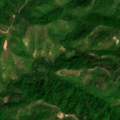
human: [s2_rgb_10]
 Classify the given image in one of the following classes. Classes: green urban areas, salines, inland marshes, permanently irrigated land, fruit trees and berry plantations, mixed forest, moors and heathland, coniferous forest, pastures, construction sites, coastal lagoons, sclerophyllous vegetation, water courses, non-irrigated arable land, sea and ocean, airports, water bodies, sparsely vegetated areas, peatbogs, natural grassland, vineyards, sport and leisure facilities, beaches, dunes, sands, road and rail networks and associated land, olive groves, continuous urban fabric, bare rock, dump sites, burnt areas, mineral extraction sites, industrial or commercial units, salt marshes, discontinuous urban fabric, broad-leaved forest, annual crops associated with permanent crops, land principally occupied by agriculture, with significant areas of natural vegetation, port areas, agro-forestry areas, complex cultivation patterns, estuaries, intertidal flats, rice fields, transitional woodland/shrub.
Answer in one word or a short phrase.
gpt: complex cultivation patterns, broad-leaved forest, transitional woodland/shrub